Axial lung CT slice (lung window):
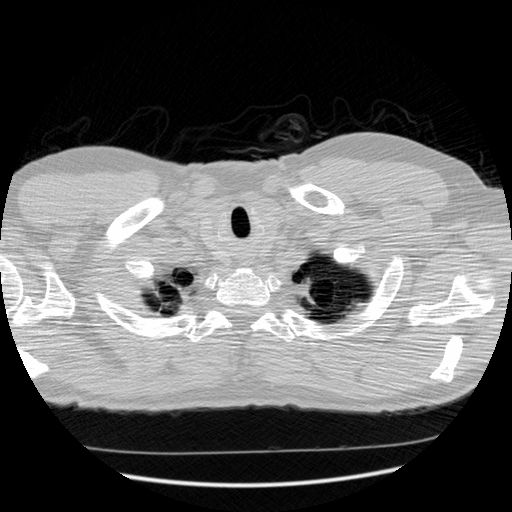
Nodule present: no